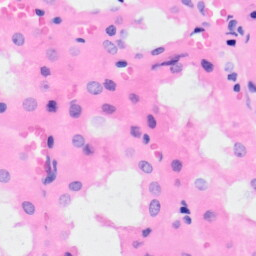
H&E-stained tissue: Kidney